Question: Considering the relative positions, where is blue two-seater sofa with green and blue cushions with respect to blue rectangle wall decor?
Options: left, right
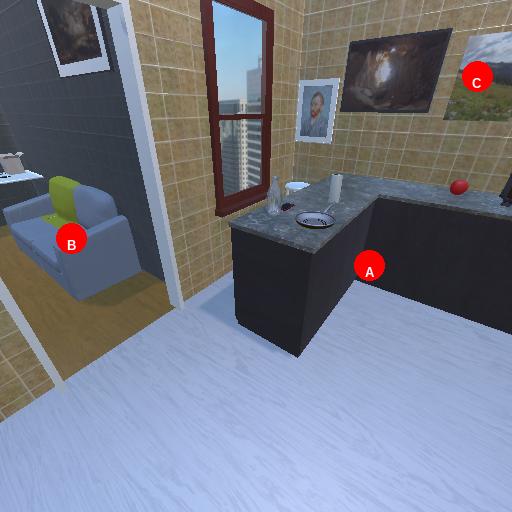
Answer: left